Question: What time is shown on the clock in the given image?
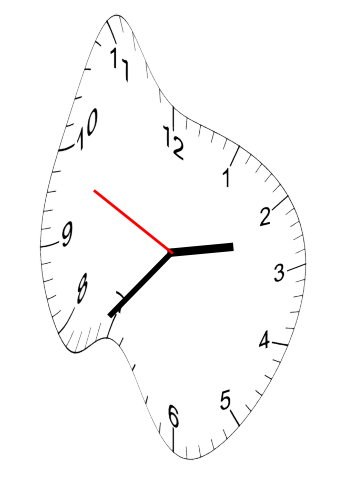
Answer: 02:36:49